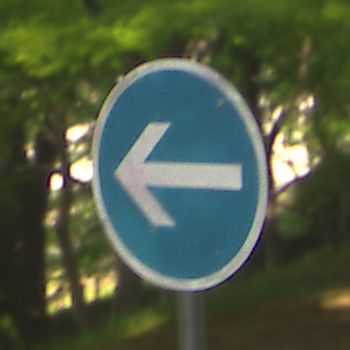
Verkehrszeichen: VorgeschriebeneFahrtrichtungHierLinks
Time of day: MorningAfternoon
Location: Outdoor (RoadRail)
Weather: Clear
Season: NotSpecified
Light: Natural